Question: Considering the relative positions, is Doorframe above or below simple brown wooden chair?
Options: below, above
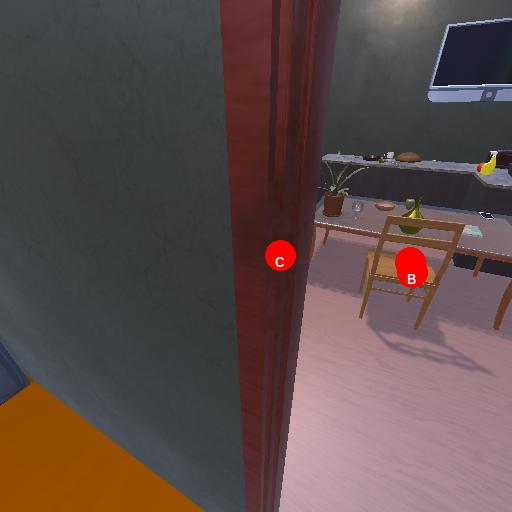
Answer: below